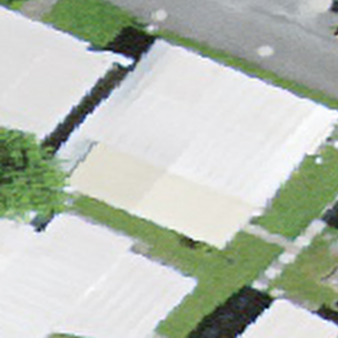
Label: other